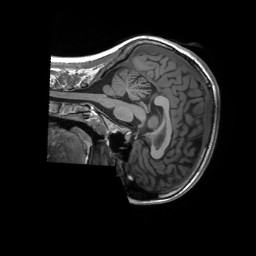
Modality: T1w
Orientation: sagittal
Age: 19
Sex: male
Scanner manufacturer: siemens
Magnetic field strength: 3 T
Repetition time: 2.3 s
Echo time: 0.00232 s